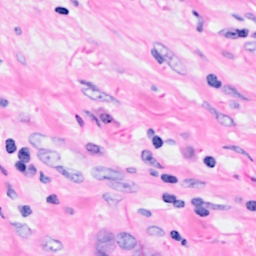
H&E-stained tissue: Breast